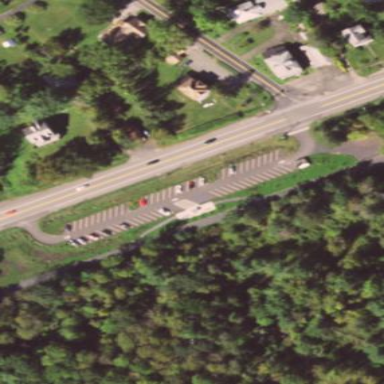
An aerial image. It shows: Parking area with asphalt surface located at trailhead.